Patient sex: F
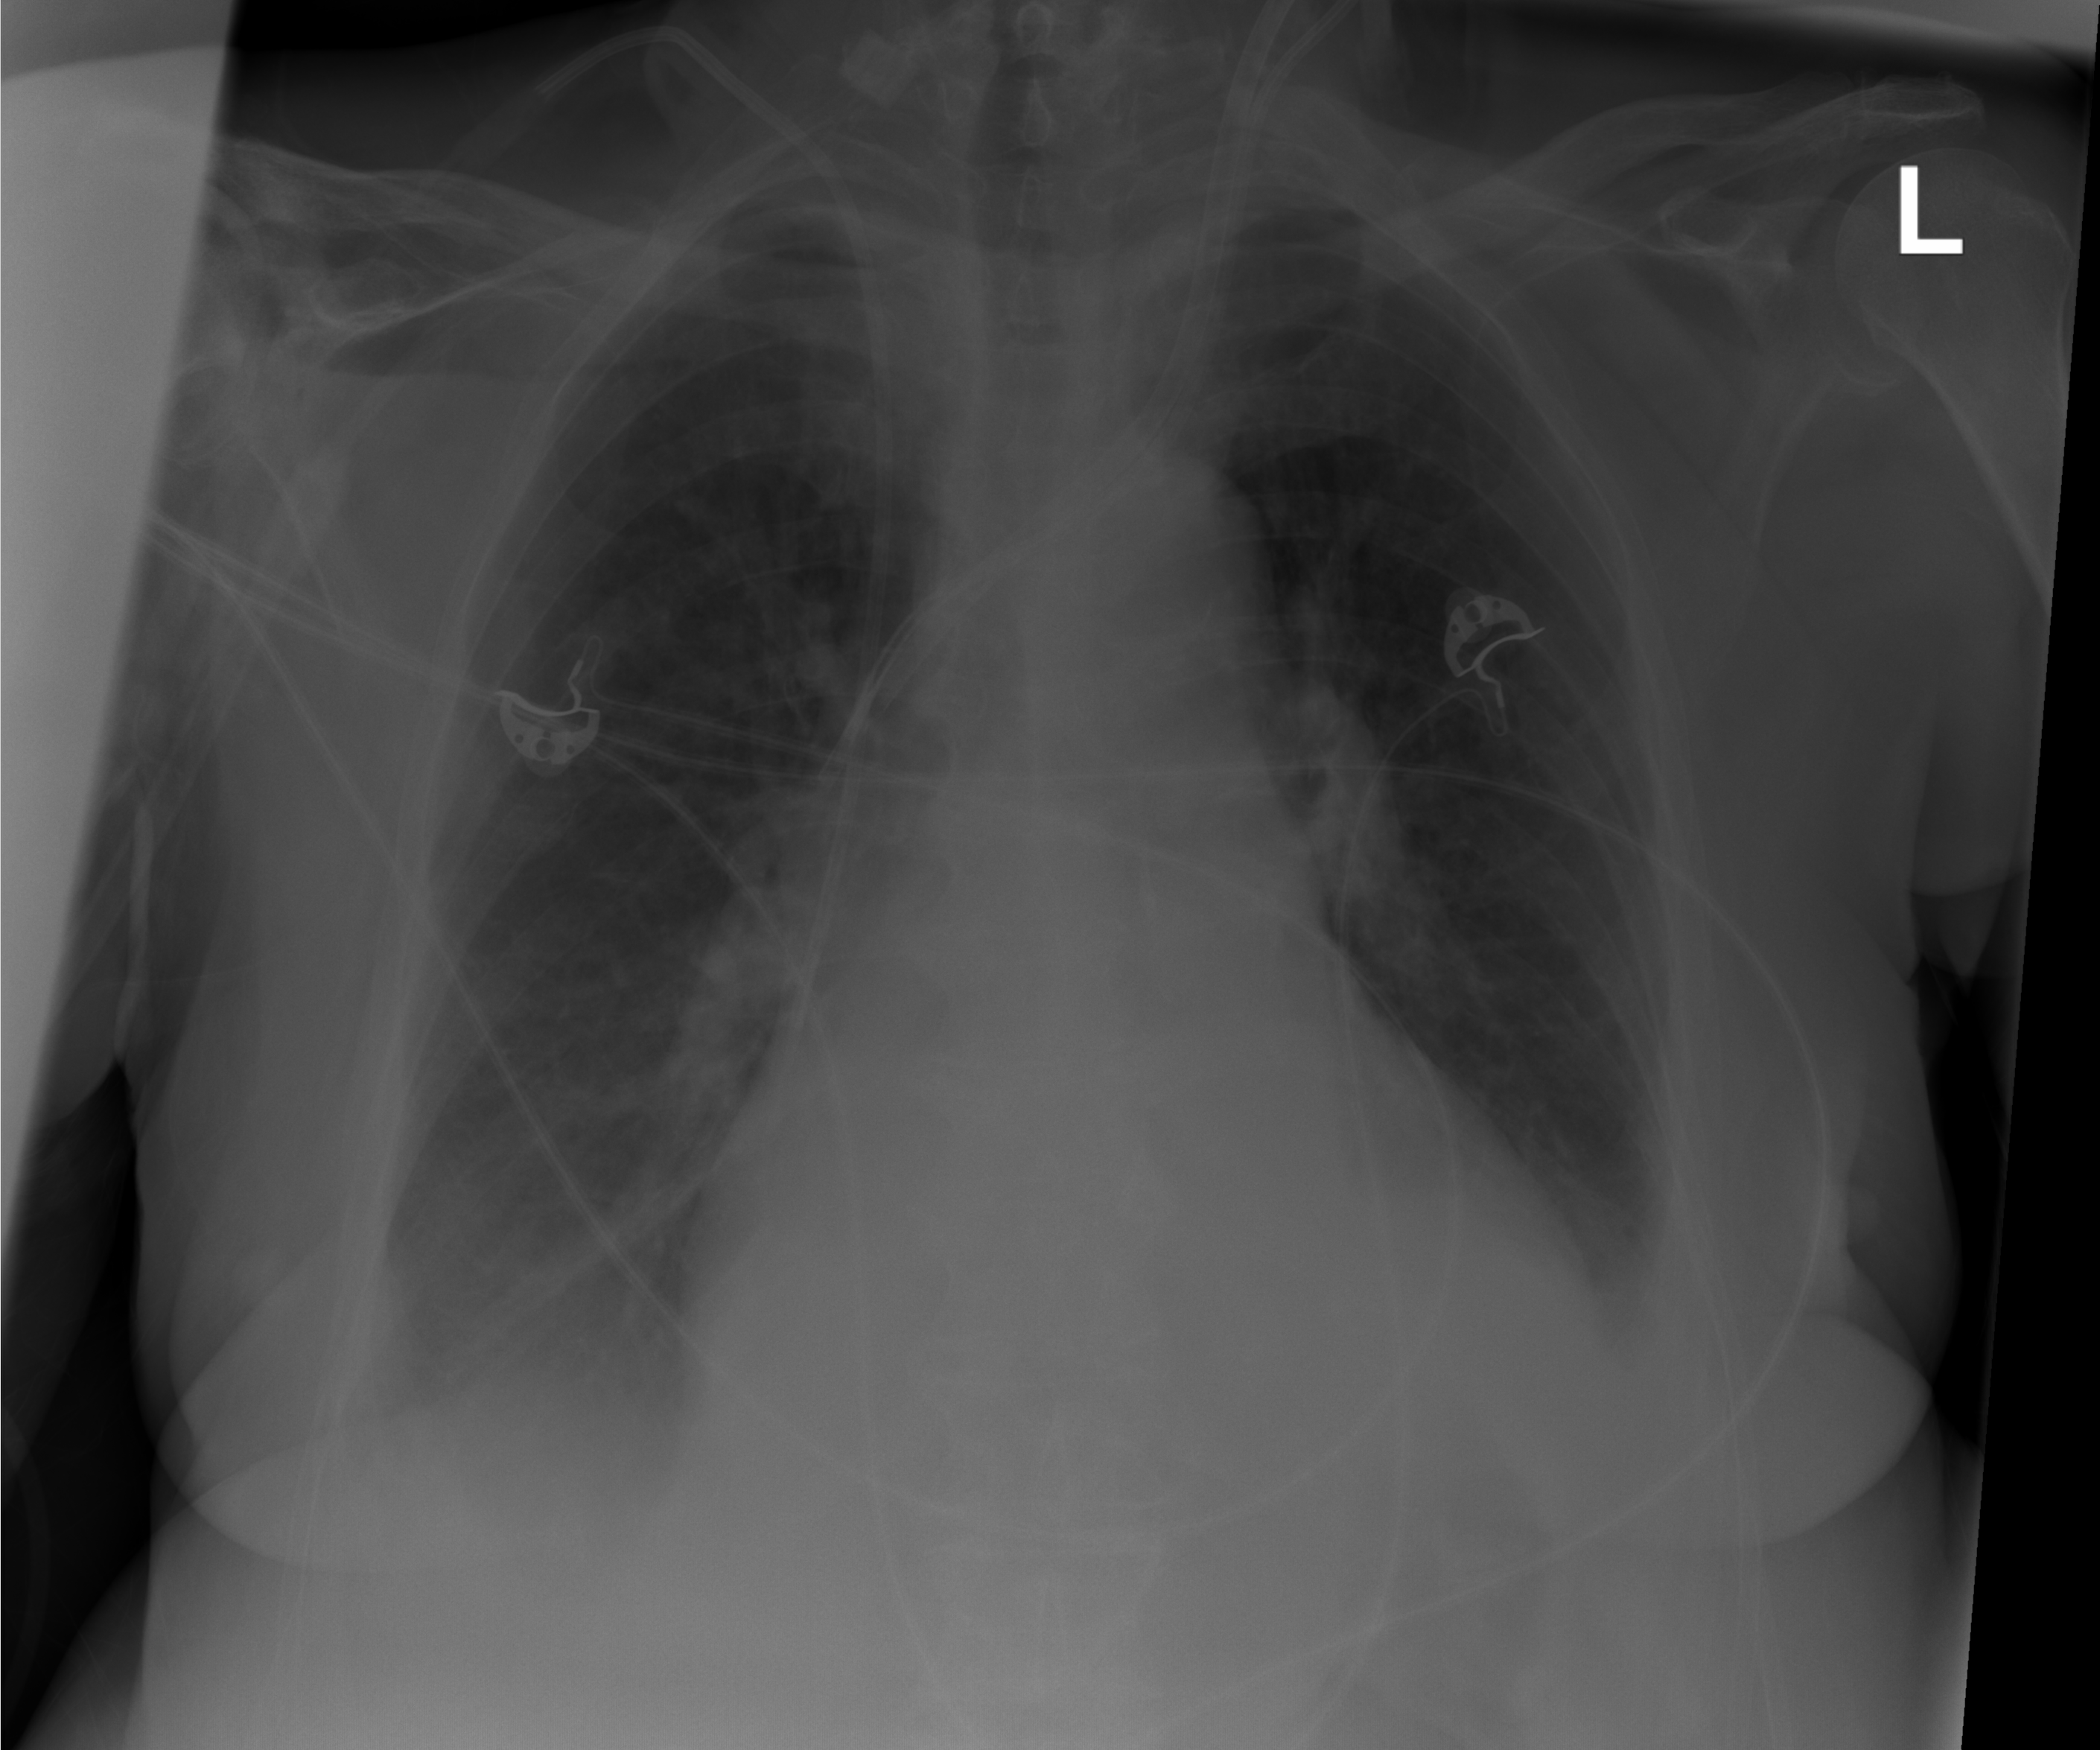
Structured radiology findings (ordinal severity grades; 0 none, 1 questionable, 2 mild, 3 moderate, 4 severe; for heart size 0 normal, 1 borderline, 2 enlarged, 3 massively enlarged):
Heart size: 0
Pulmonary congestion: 0
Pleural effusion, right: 2
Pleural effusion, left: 2
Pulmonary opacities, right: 0
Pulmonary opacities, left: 0
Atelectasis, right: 2
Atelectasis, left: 2